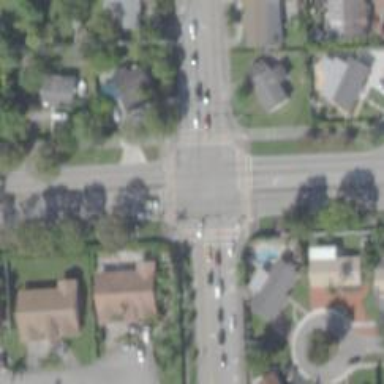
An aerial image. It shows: Crossing with line markings on the road.